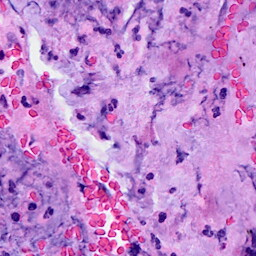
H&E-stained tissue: Breast